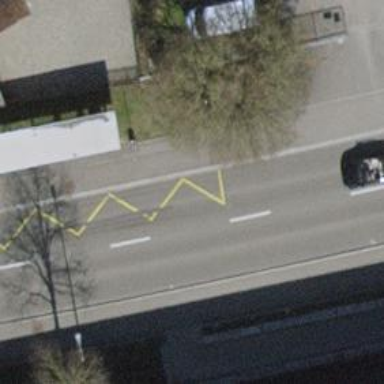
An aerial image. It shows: Bus stop equipped with public transport stop position.